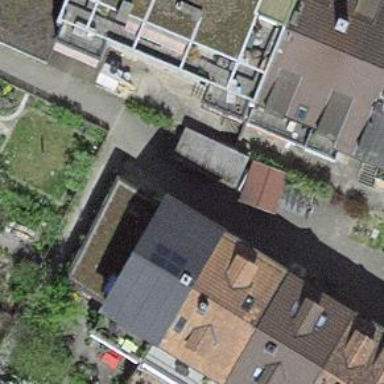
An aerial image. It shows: Terrace-style building with gabled roof.